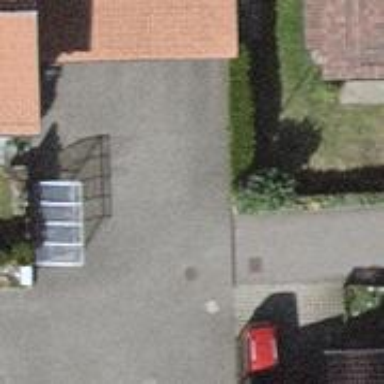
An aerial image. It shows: Hedge acting as barrier.